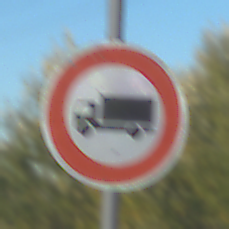
Verkehrszeichen: VerbotFuerKraftfahrzeugeUeberDreiKommaFuenfTonnen
Umgebung: Outdoor, RoadRail
Tageszeit: SunriseSunset
Wetter: Clear
Licht: Natural
Jahreszeit: NotSpecified
Kontrast: HighContrast